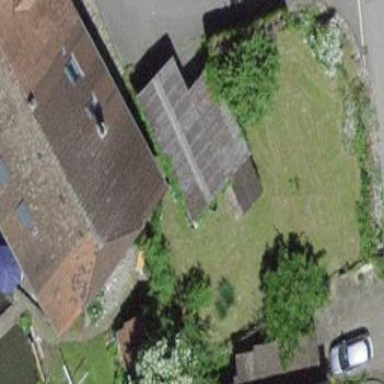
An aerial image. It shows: Garage building.